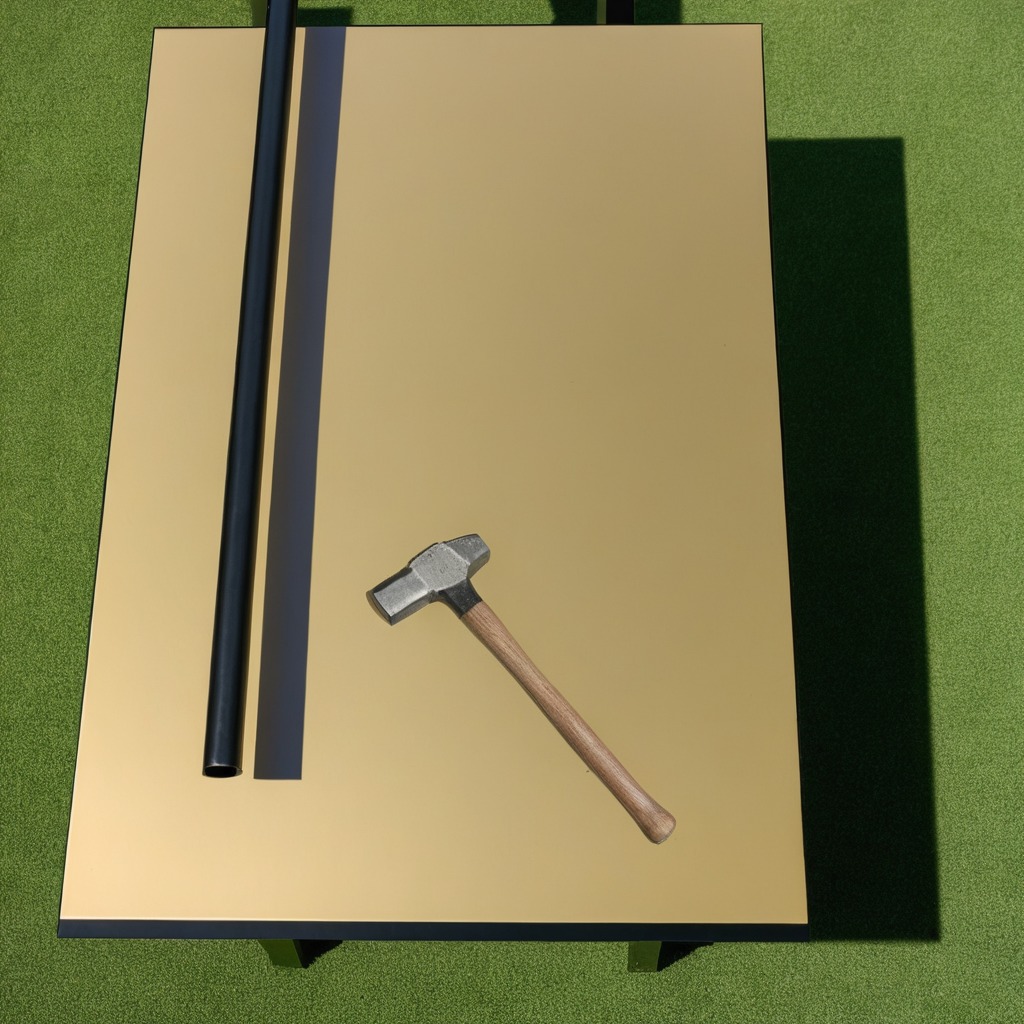
A hammer is lying on the textured surface.